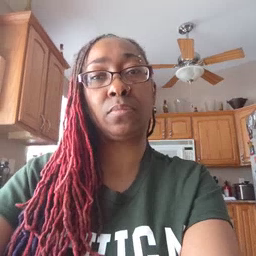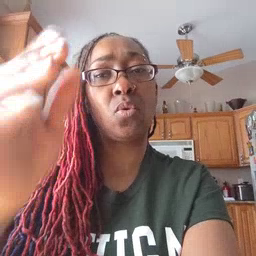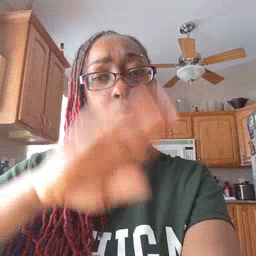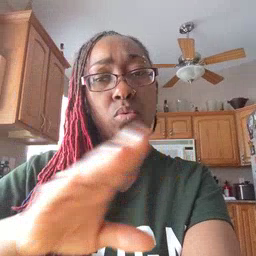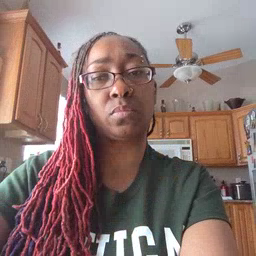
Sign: close